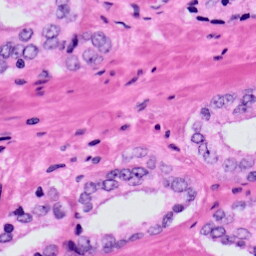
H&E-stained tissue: Prostate